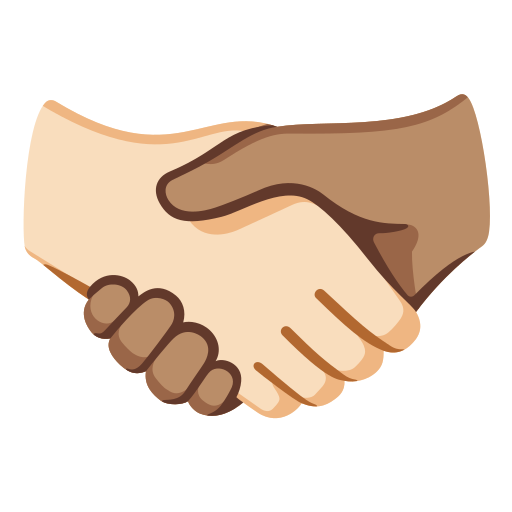
Emoji: 🫱🏻‍🫲🏽